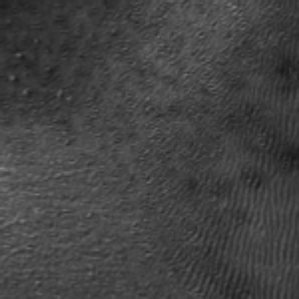
Label: frost